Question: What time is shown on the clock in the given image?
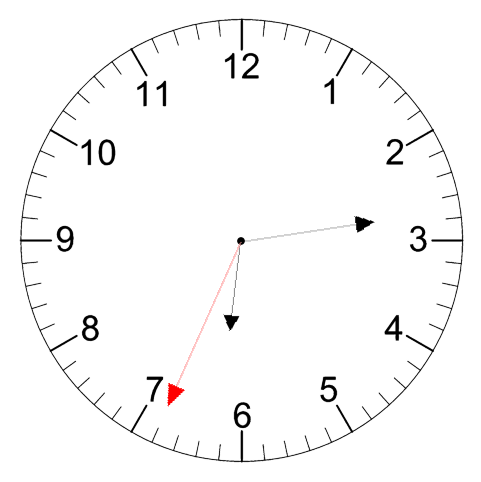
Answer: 06:13:34